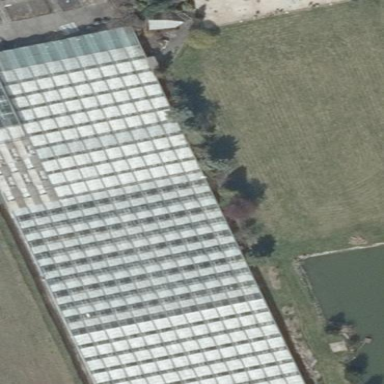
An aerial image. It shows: Greenhouse.